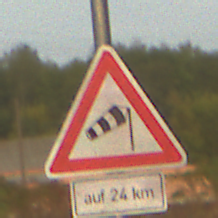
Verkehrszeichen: SeitenwindVonRechts
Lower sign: LaengeEinerStrecke6
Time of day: SunriseSunset
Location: Outdoor (Suburban)
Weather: PartlyCloudy
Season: NotSpecified
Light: Natural